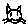
Label: cat